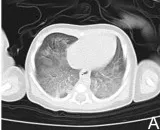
(A-D) HRCT and airway reconstruction showed decreased transmittance and ground glass opacity in bilateral lungs.
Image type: radiology (ct)